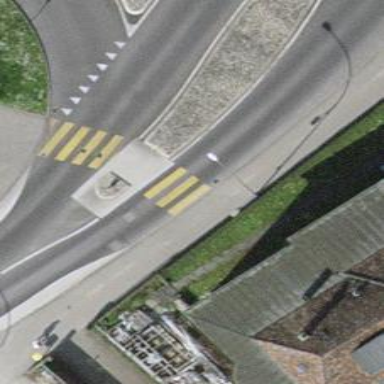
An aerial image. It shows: Asphalt footway with marked zebra crossing that includes crossing island.